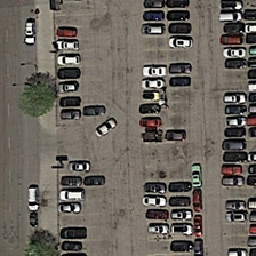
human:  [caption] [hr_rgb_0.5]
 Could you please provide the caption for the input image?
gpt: At the black bus stop

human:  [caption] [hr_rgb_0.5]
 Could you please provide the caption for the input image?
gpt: Stop in the black car again.

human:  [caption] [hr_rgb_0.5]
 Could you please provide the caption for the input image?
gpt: There are more black cars parked.

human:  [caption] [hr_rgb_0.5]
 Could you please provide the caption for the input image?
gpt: plus black car parking.

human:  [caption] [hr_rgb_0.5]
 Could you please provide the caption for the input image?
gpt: Stop in the black car again.